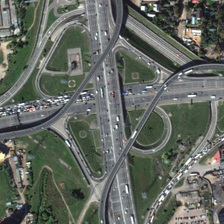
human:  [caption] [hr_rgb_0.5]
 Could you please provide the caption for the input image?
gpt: green meadows are near a viaduct with many cars .

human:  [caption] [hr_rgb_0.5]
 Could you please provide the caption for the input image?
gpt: green meadows are near a viaduct with many cars .

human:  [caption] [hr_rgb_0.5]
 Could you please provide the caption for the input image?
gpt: green meadows are near a viaduct with many cars .

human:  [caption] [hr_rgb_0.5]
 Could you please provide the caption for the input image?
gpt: green meadows are near a viaduct with many cars .

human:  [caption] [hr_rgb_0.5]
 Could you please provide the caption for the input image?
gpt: green meadows are near a viaduct with many cars .